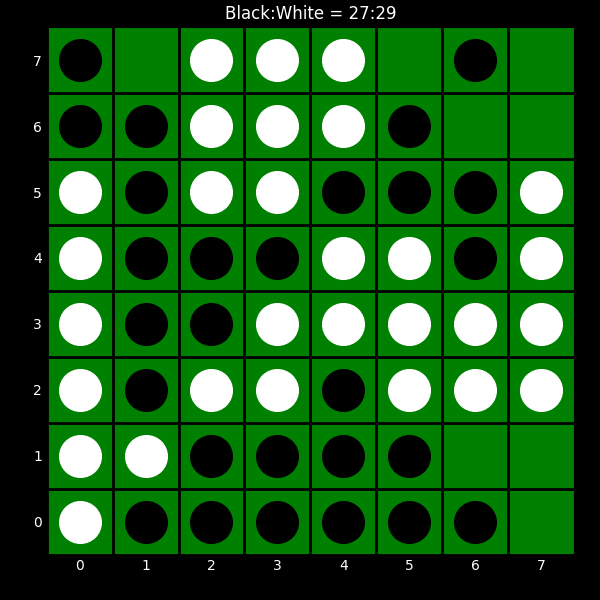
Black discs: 27
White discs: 29